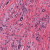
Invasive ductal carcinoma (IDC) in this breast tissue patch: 1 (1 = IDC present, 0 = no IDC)